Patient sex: M
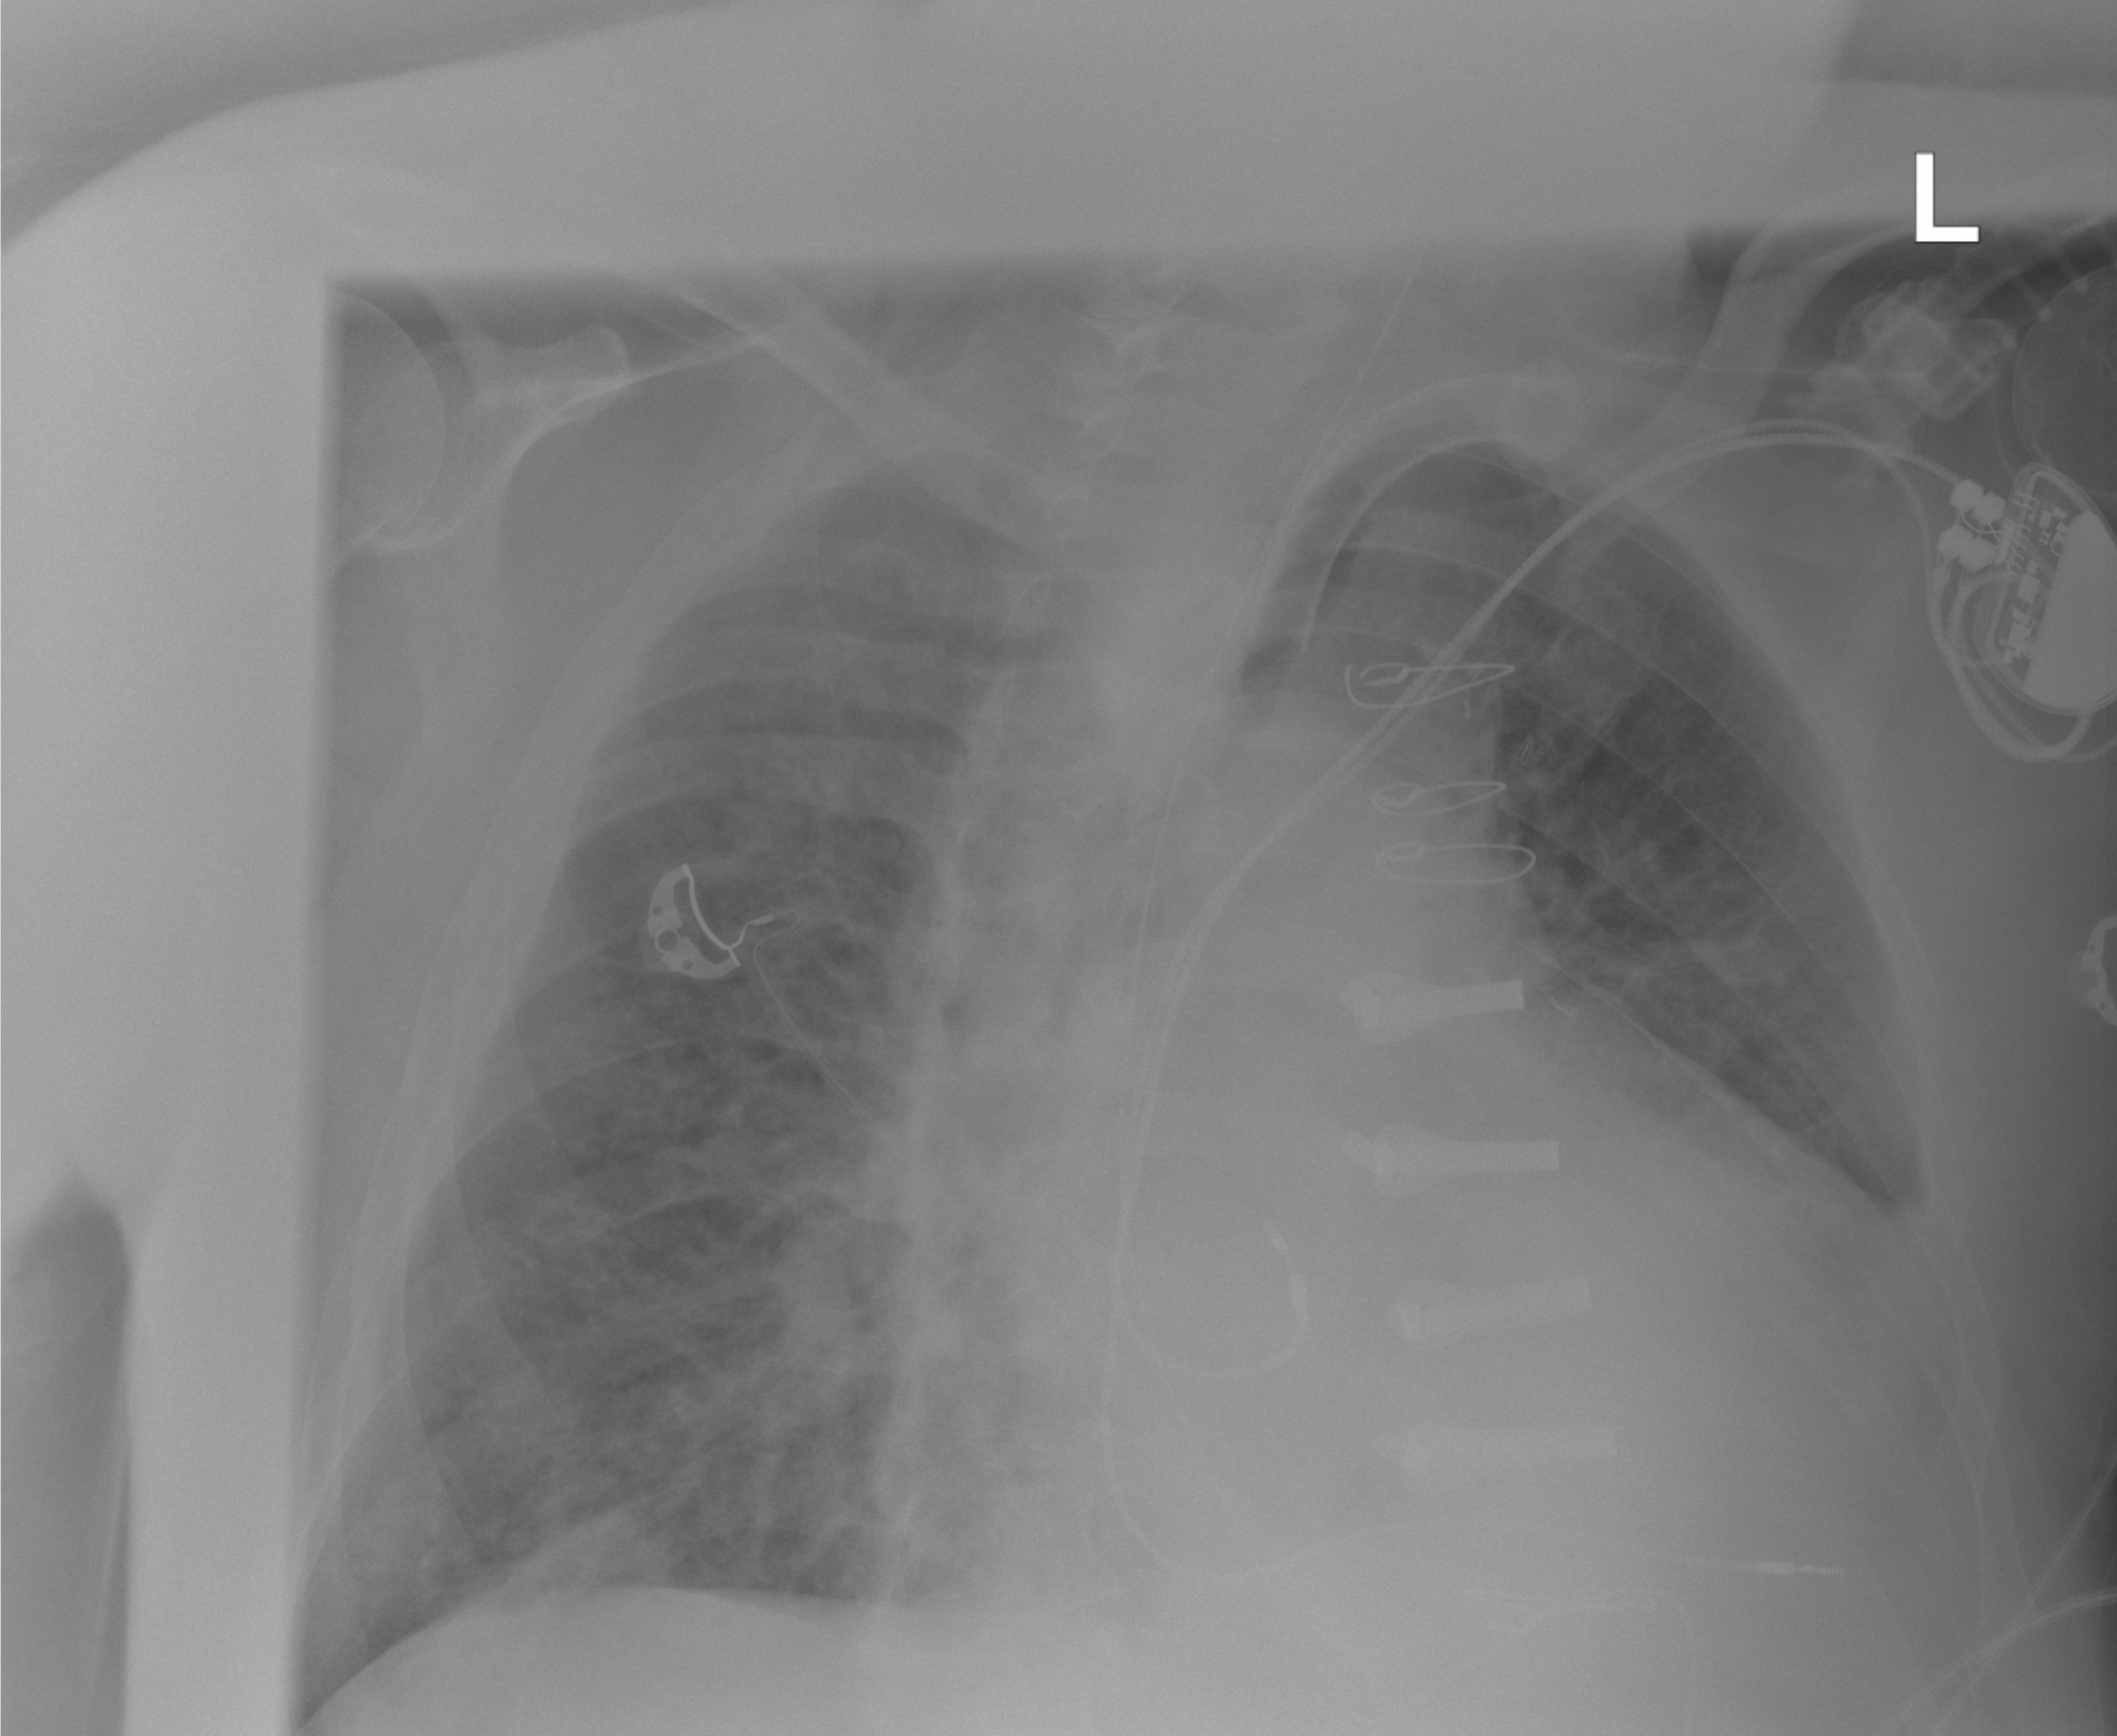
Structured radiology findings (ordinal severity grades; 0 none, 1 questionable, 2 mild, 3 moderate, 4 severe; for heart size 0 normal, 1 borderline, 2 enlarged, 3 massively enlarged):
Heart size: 2
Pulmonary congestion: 0
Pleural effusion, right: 0
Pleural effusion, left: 0
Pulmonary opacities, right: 1
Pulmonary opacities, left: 2
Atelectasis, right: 0
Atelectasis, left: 2